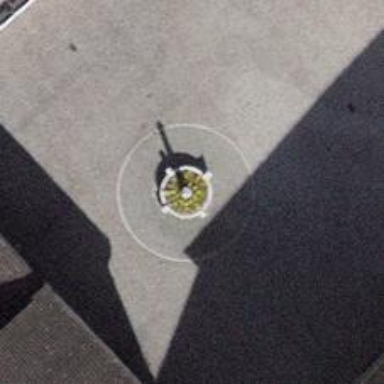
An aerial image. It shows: Fountain.